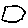
Label: hexagon